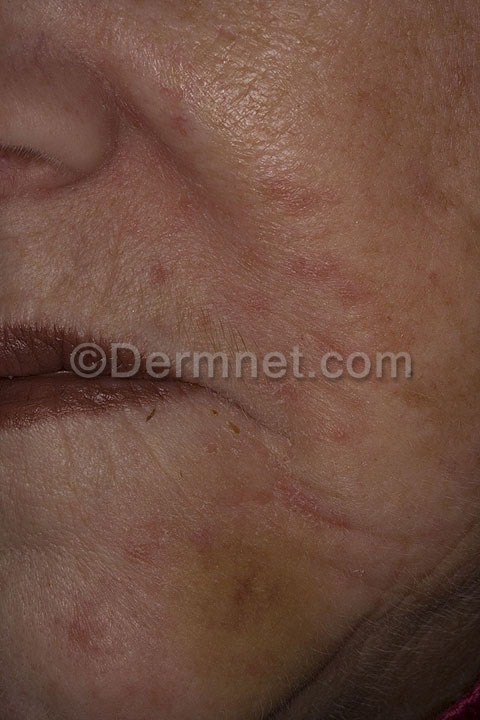
Disease: Acne and Rosacea Photos